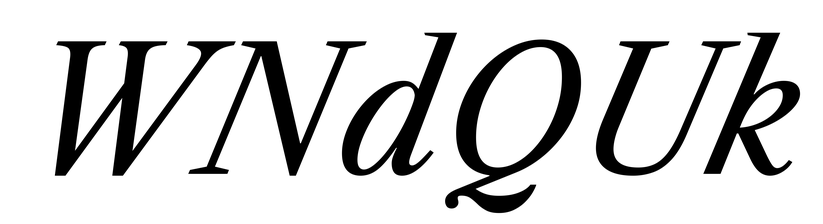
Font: LibreCaslonText-Italic_Italic